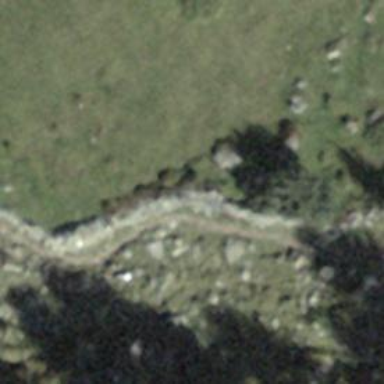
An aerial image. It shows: Wall barrier.